Question: I want to create button login and sign up like
.
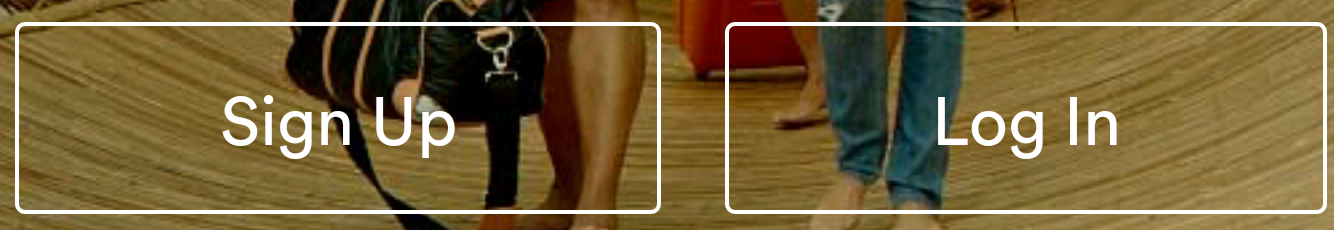
Answer: Include the button.xml in your layout and use it as a button by giving it an id or u can set the border to button too in order to get the same result
button.xml
'''
<?xml version="1.0" encoding="utf-8"?>
<RelativeLayout xmlns:android="http://schemas.android.com/apk/res/android"
android:layout_width="match_parent"
android:layout_height="wrap_content"
android:background="@drawable/border">
<TextView android:id="@+id/skillTextView"
android:layout_width="wrap_content"
android:layout_height="wrap_content"
android:text="Cleaner"
android:textSize="@dimen/abc_text_size_medium_material"
android:textColor="@color/text_grey"
android:layout_margin="@dimen/normal_margin"
android:layout_centerInParent="true"
/>
</RelativeLayout>
'''
drawable/border.xml
'''
<?xml version="1.0" encoding="utf-8"?>
<shape xmlns:android="http://schemas.android.com/apk/res/android"
android:shape="rectangle">
<corners
android:radius="5dp"
/>
<stroke
android:width="1dp"
android:color="@color/white" />
</shape>
'''